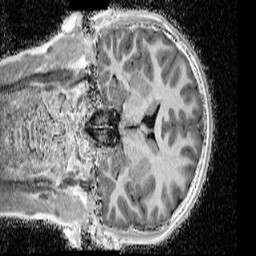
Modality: UNIT1_denoised
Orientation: coronal
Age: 12
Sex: male
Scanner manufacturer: siemens
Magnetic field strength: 3 T
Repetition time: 4 s
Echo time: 0.00299 s